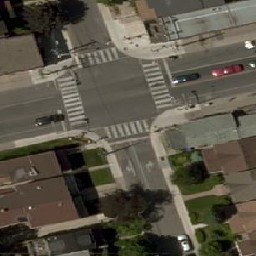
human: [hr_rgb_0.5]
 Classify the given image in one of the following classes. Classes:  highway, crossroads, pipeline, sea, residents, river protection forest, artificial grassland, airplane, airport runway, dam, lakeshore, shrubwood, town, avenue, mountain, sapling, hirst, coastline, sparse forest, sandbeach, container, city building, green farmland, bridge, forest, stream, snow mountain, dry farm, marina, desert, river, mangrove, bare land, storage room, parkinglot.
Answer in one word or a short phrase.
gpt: crossroads